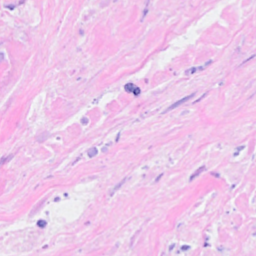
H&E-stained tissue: Breast